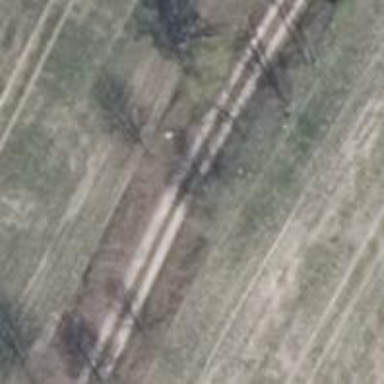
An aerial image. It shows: Sandy track road with grade4 tracktype.